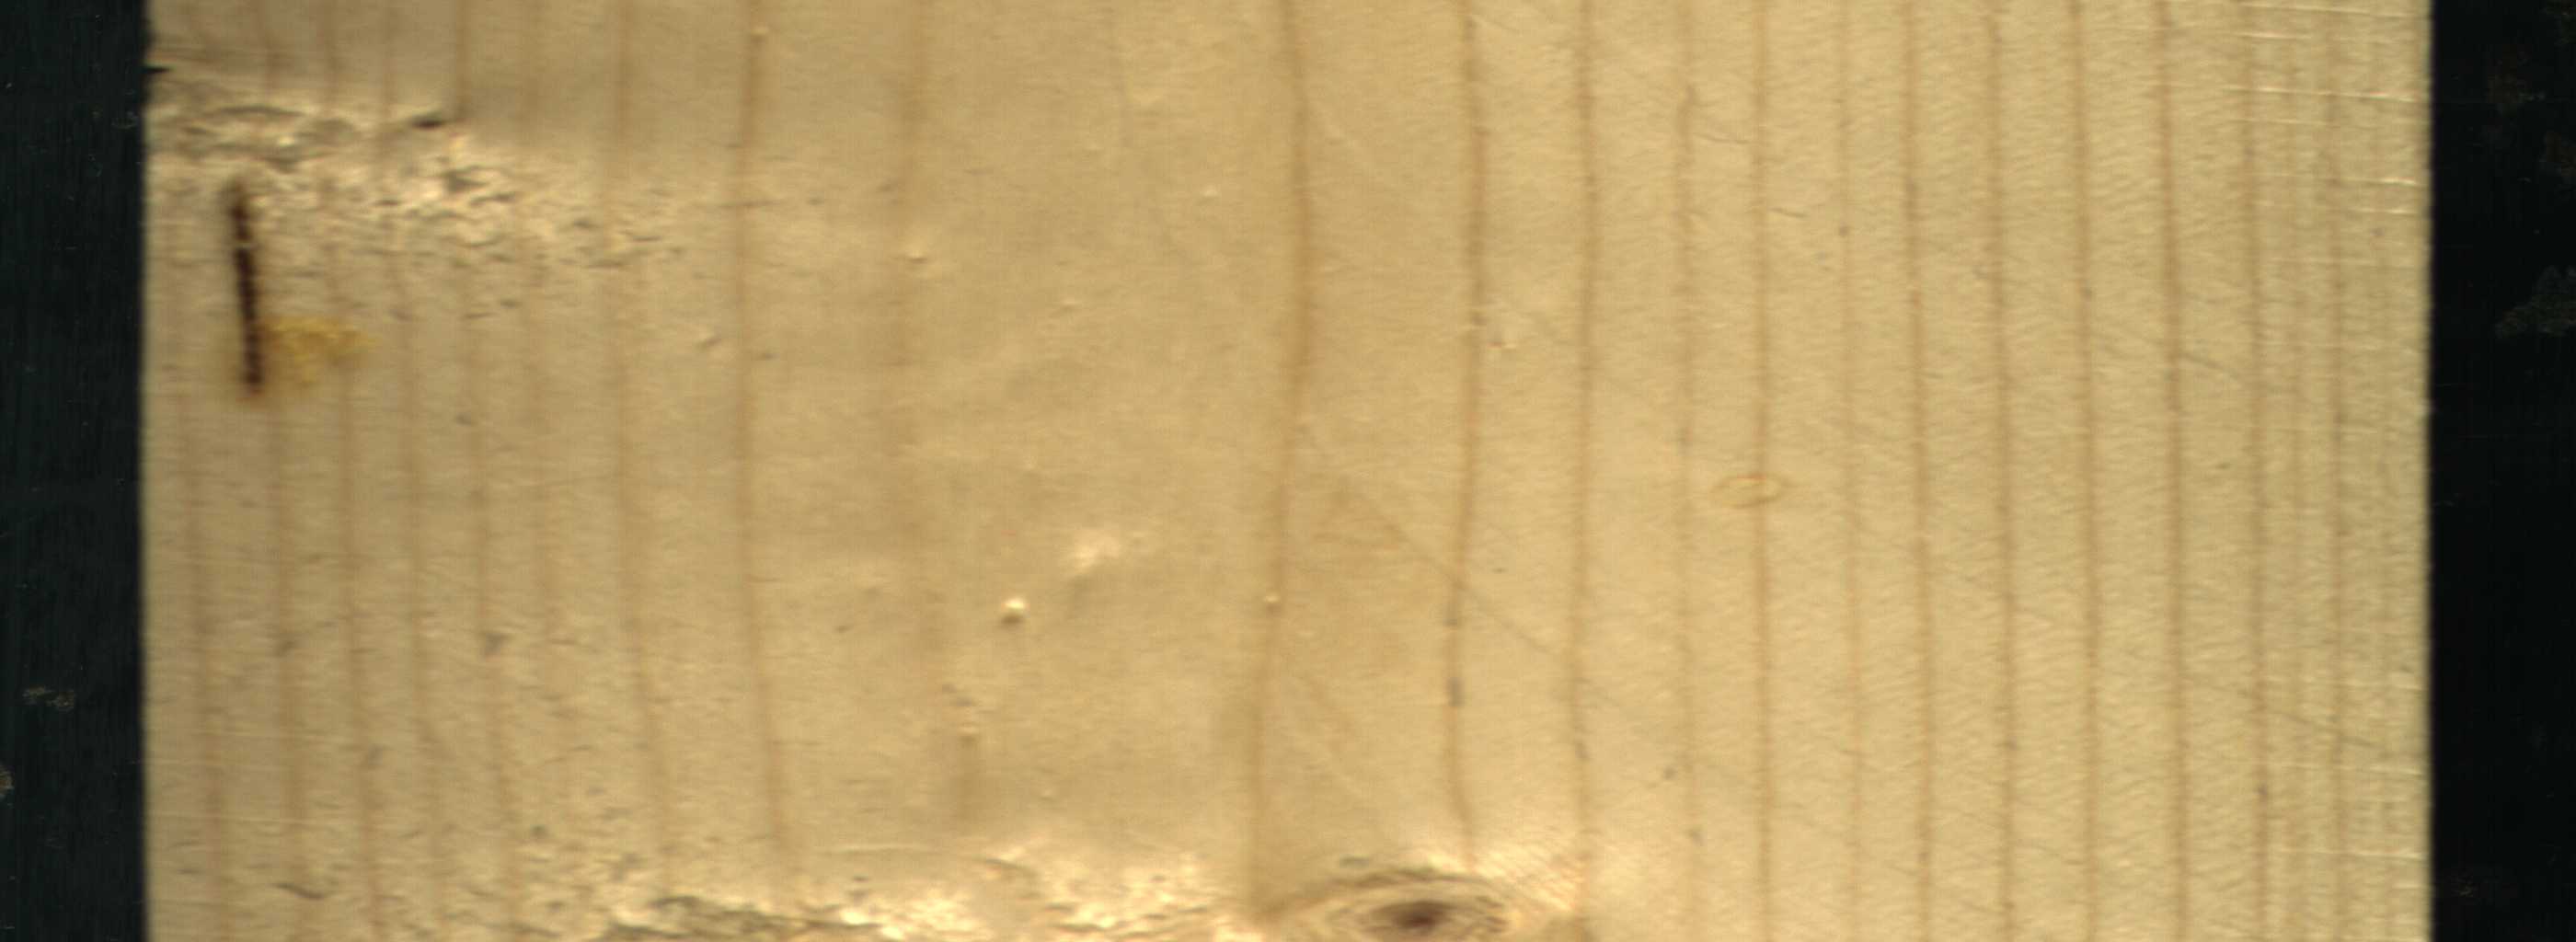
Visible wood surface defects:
resin
Live_Knot